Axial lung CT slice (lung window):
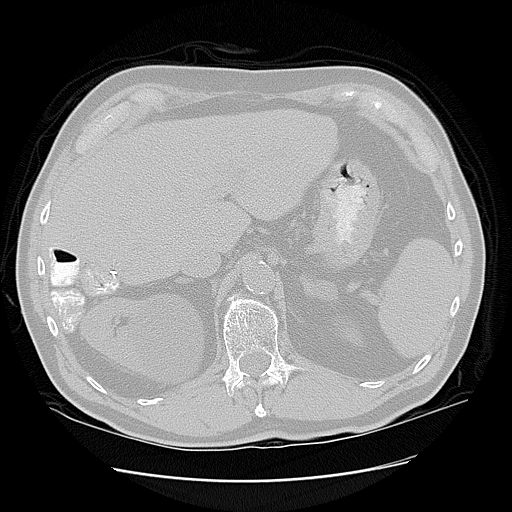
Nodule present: no